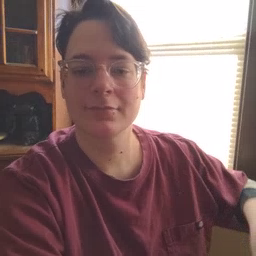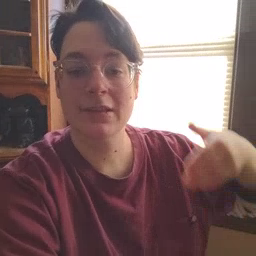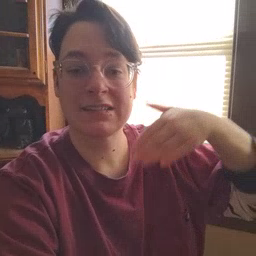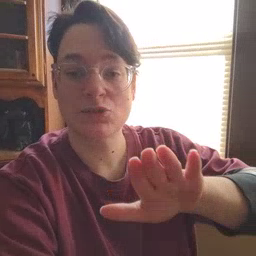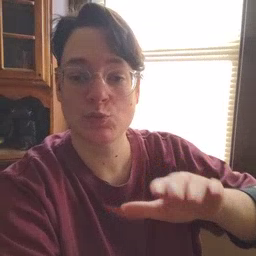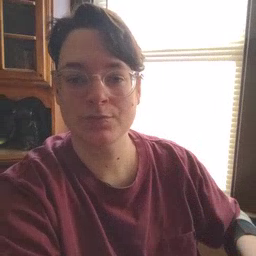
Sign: into